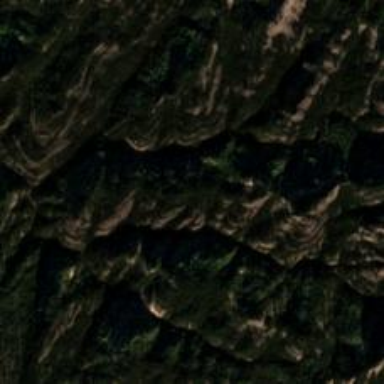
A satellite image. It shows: Natural ridge.